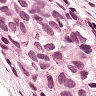
Metastatic tissue present: yes